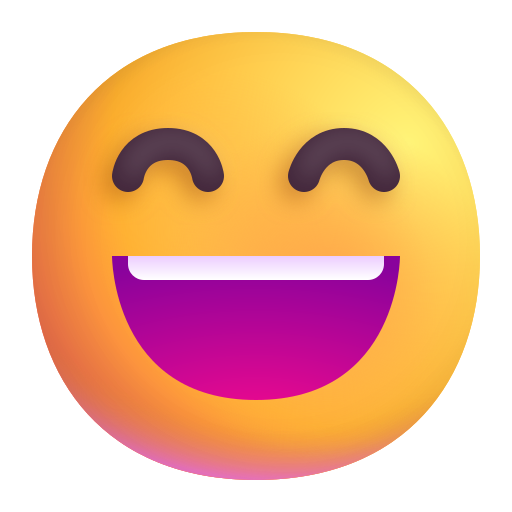
grinning face with smiling eyes color